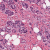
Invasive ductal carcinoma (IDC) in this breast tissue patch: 1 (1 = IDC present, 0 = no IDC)